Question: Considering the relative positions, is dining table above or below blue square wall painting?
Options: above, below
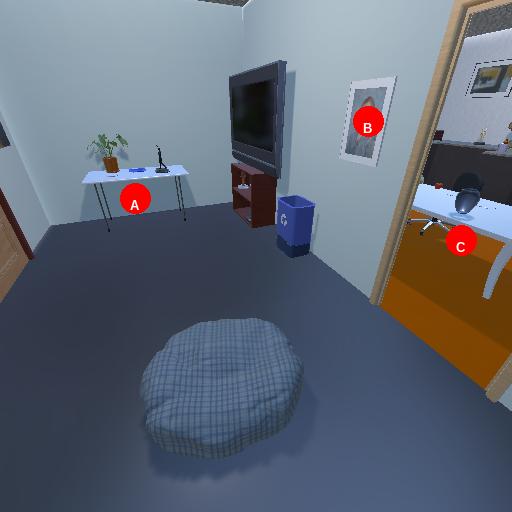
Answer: above